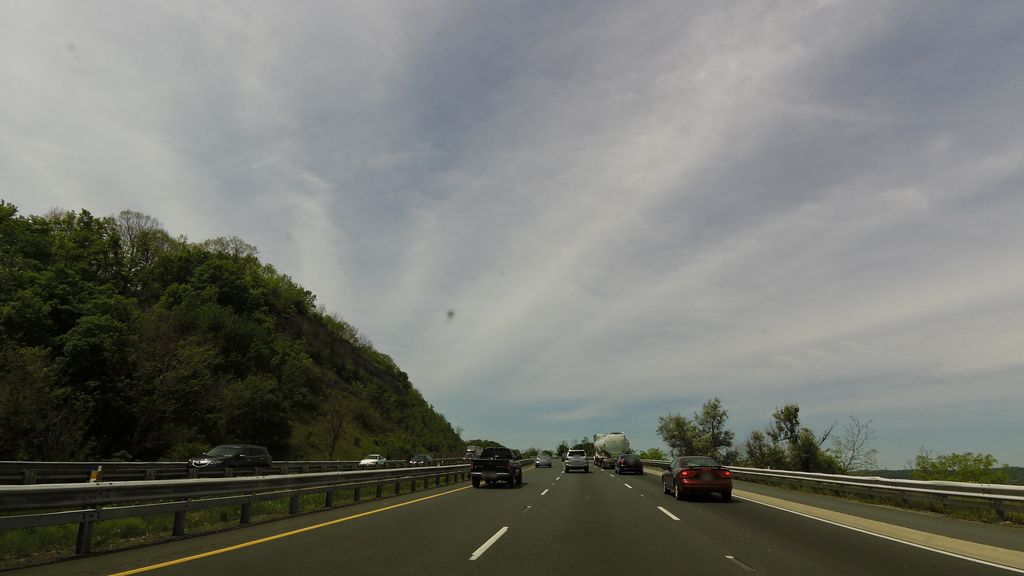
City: hamilton